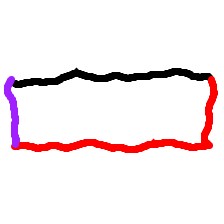
Shape: rectangle